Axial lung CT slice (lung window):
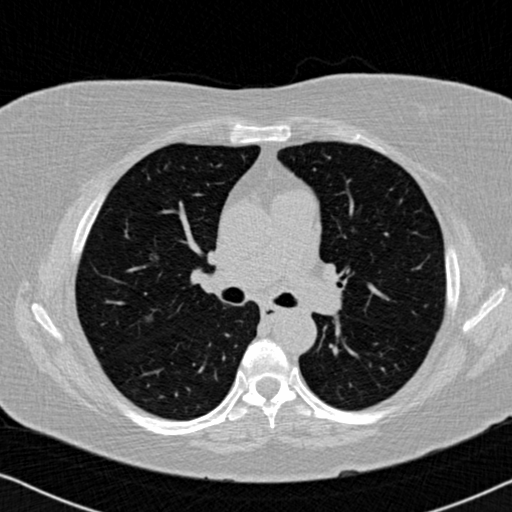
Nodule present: yes
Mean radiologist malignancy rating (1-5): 3